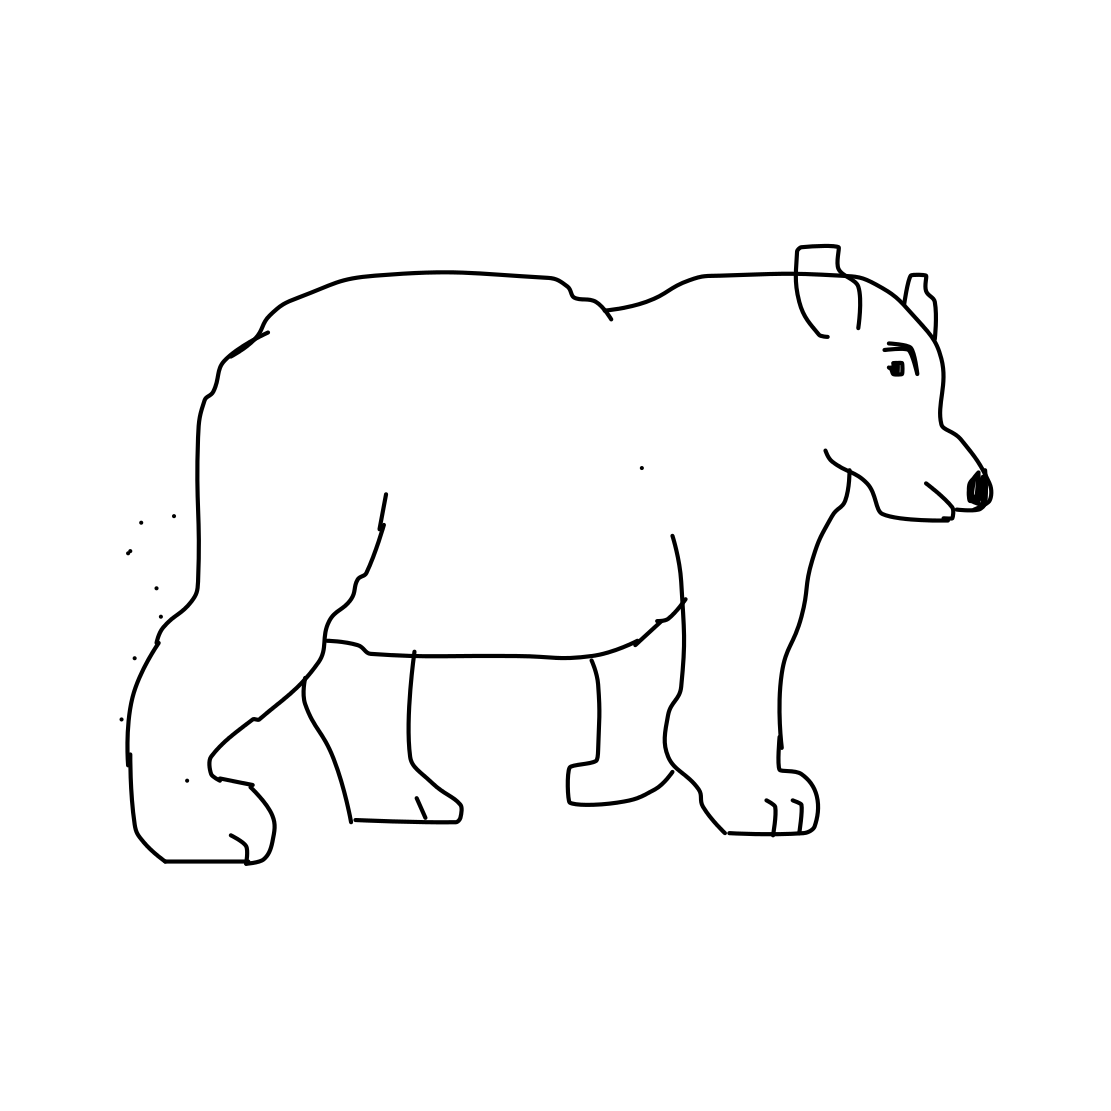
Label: bear (animal)